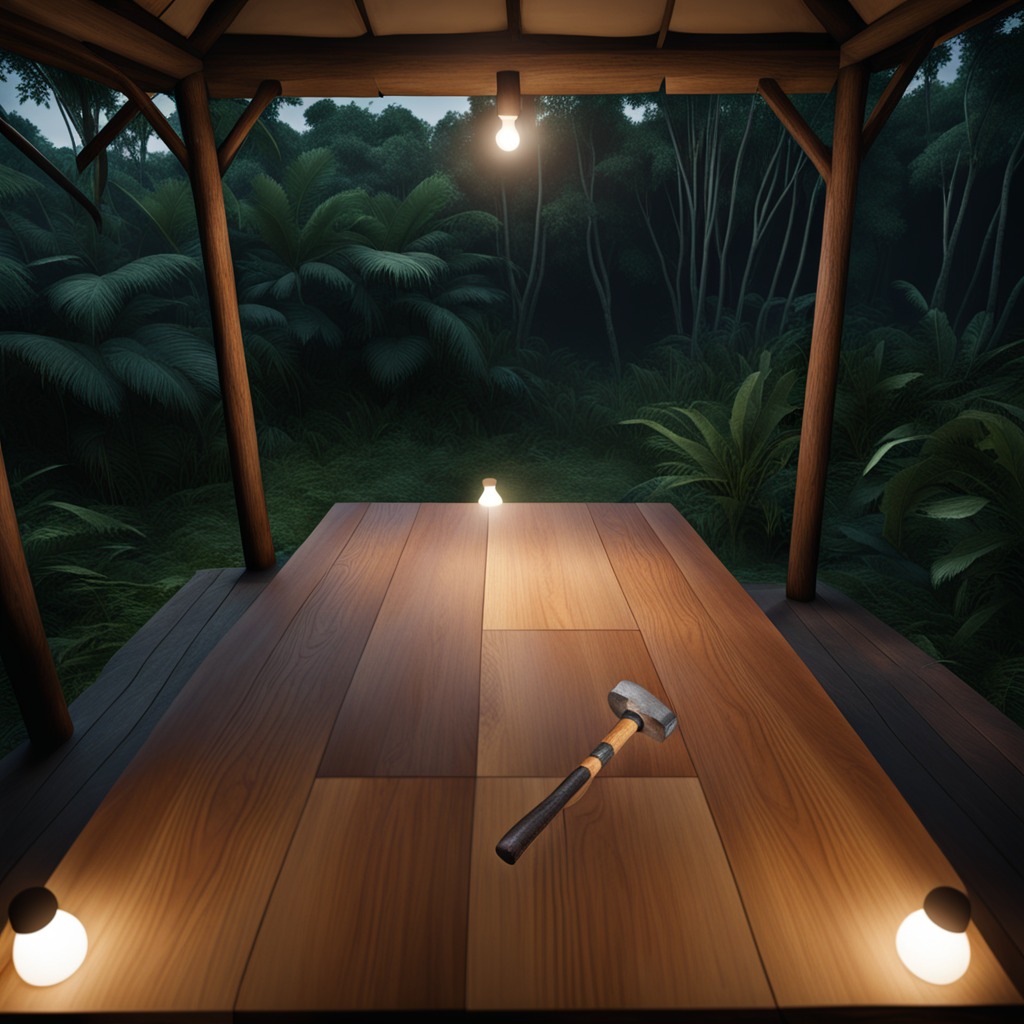
A hammer is lying on a wooden table inside a jungle field workshop tent at night.